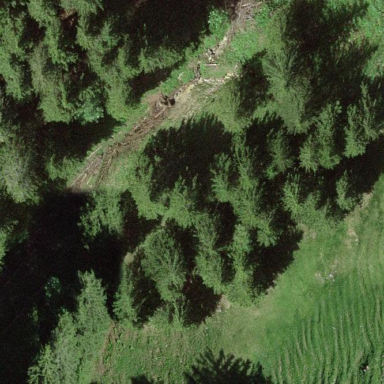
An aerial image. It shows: Forest area predominantly covered with needle-leaved trees.